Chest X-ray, PA view. Patient: 48 years old, sex F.
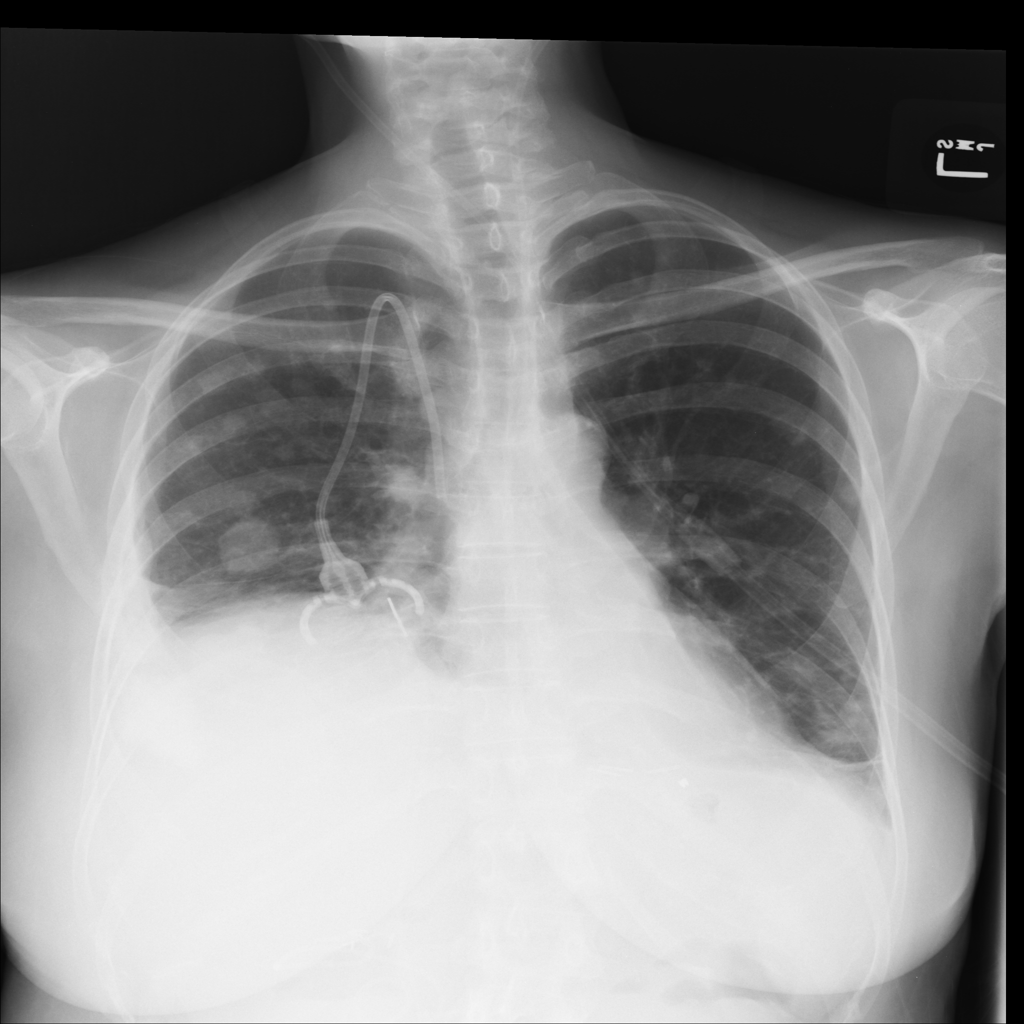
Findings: Atelectasis, Effusion, Nodule